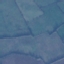
Land use / land cover: Pasture